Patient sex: M
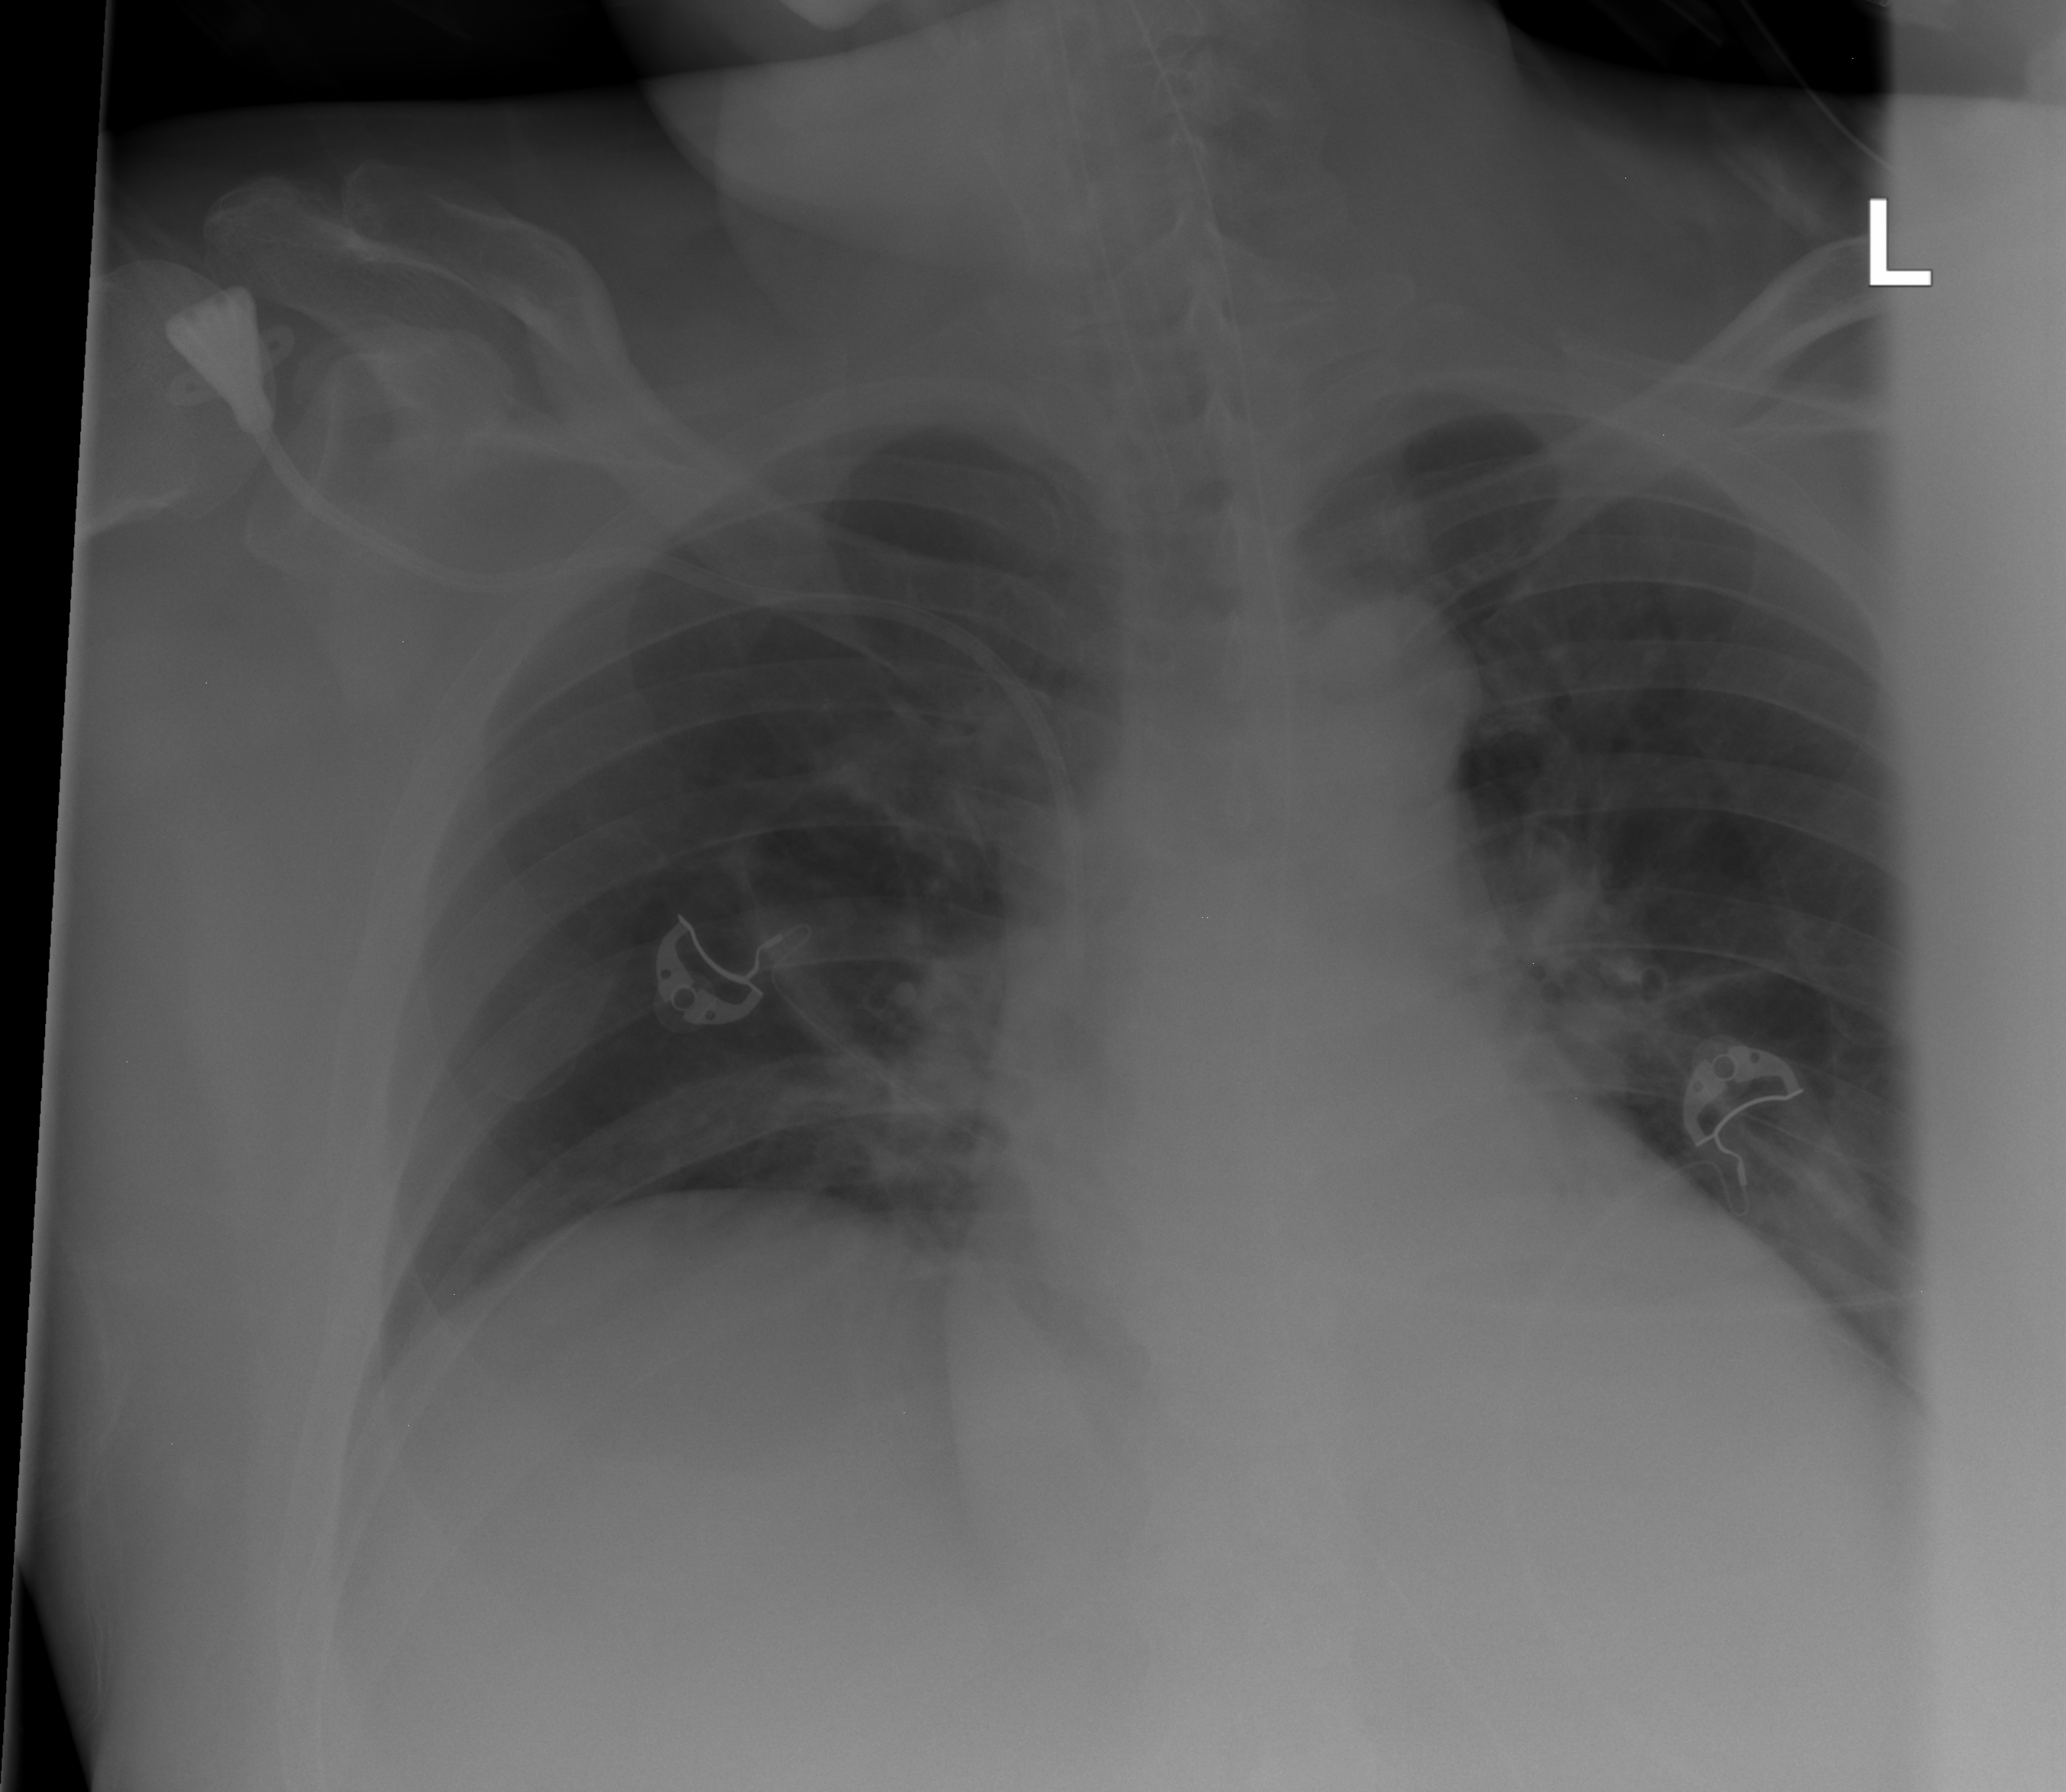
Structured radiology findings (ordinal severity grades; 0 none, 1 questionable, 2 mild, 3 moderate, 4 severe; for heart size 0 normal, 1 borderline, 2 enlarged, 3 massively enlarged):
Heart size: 0
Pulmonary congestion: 0
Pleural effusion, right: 0
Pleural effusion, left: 0
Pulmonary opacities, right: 0
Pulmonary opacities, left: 0
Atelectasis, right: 2
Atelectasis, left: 2